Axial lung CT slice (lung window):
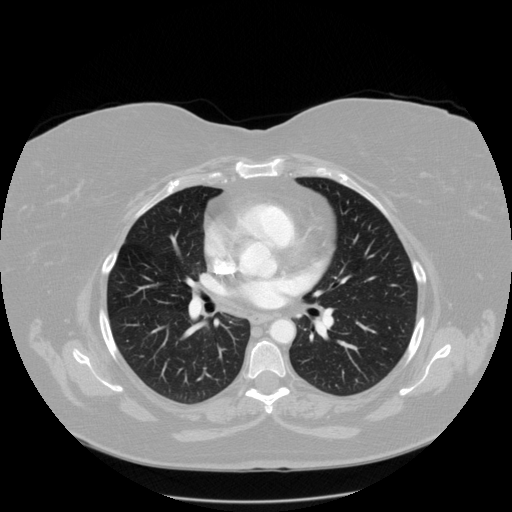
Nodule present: no